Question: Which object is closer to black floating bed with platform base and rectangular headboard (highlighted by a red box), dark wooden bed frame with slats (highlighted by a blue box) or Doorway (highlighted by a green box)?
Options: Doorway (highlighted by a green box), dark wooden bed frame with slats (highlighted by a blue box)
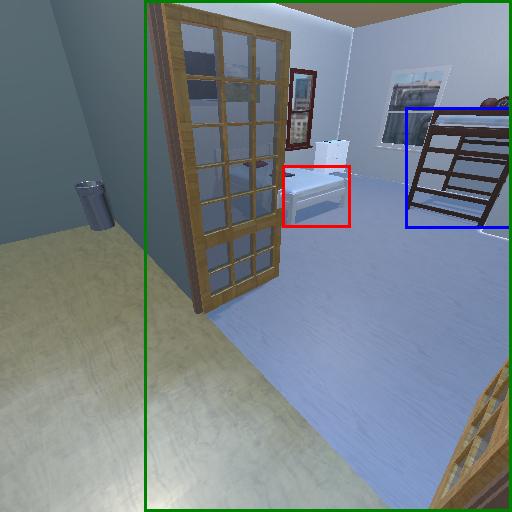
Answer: Doorway (highlighted by a green box)